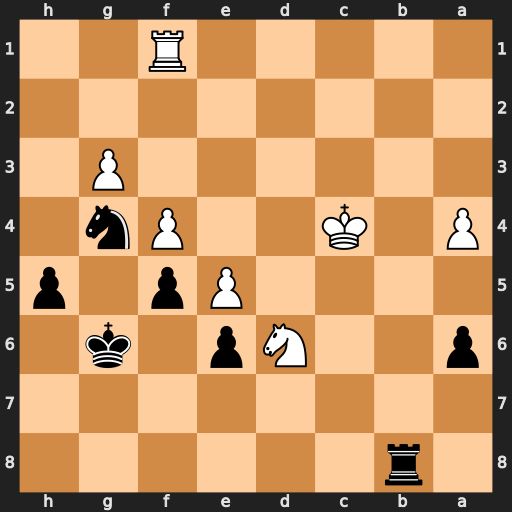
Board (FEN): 1r6/8/p2Np1k1/4Pp1p/P1K2Pn1/6P1/8/5R2
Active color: b
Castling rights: -
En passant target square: -
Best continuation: Ne3+ Kc5 Nxf1